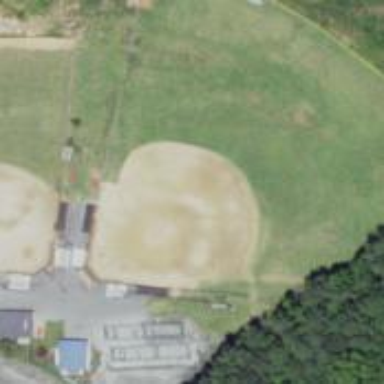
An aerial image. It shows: Baseball pitch enclosed by fence.